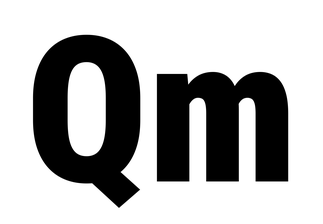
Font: Roboto_Condensed_Black